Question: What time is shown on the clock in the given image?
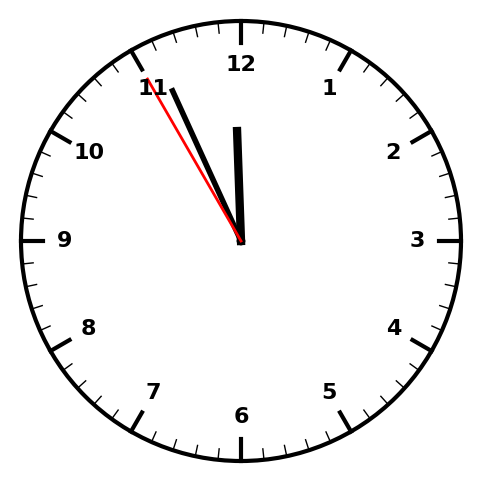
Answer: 11:55:55